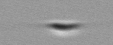
Label: Cylindrotheca_morphotype1